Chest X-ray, PA view. Patient: 30 years old, sex M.
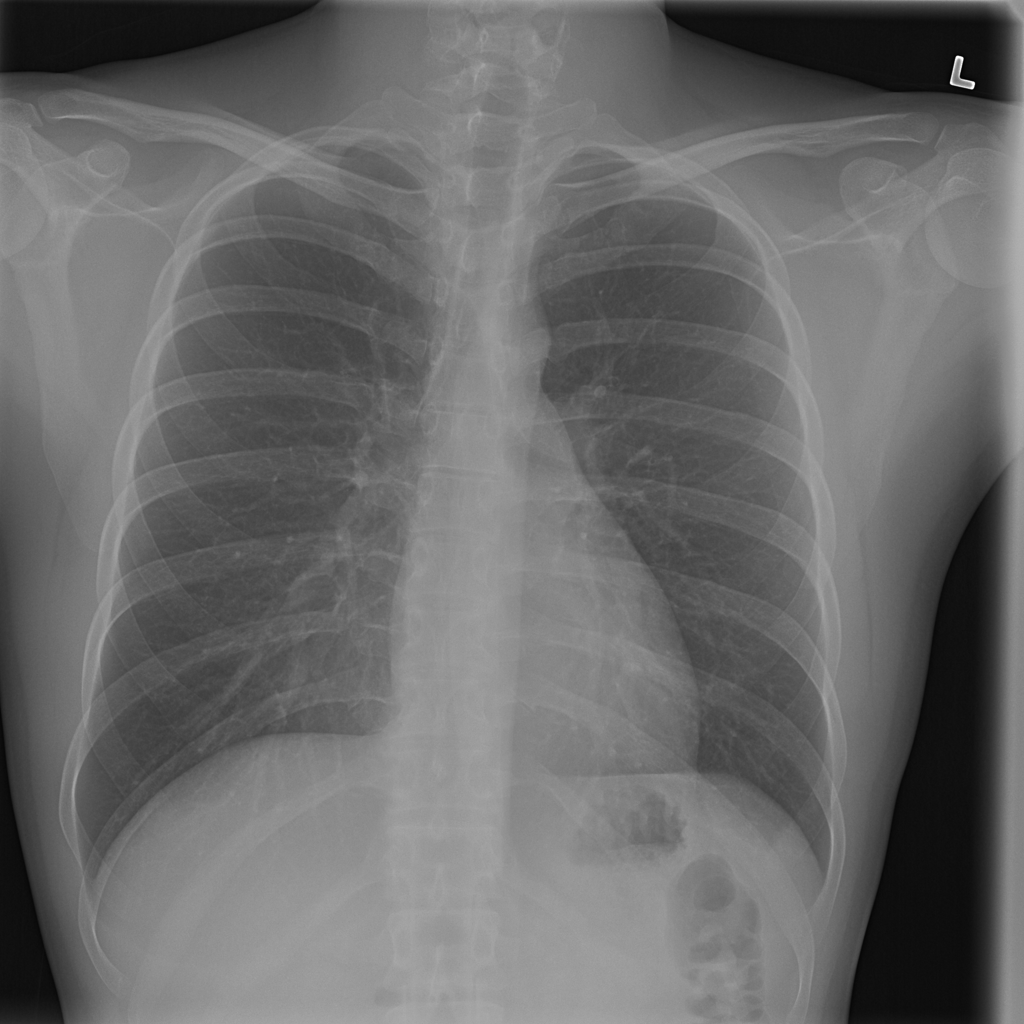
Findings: No Finding